Interaction volume radius: 5 \u00c5
Interaction volume height: 15 \u00c5
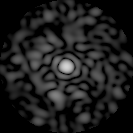
Disorder parameter: 0.7892